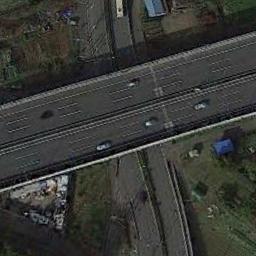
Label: overpass